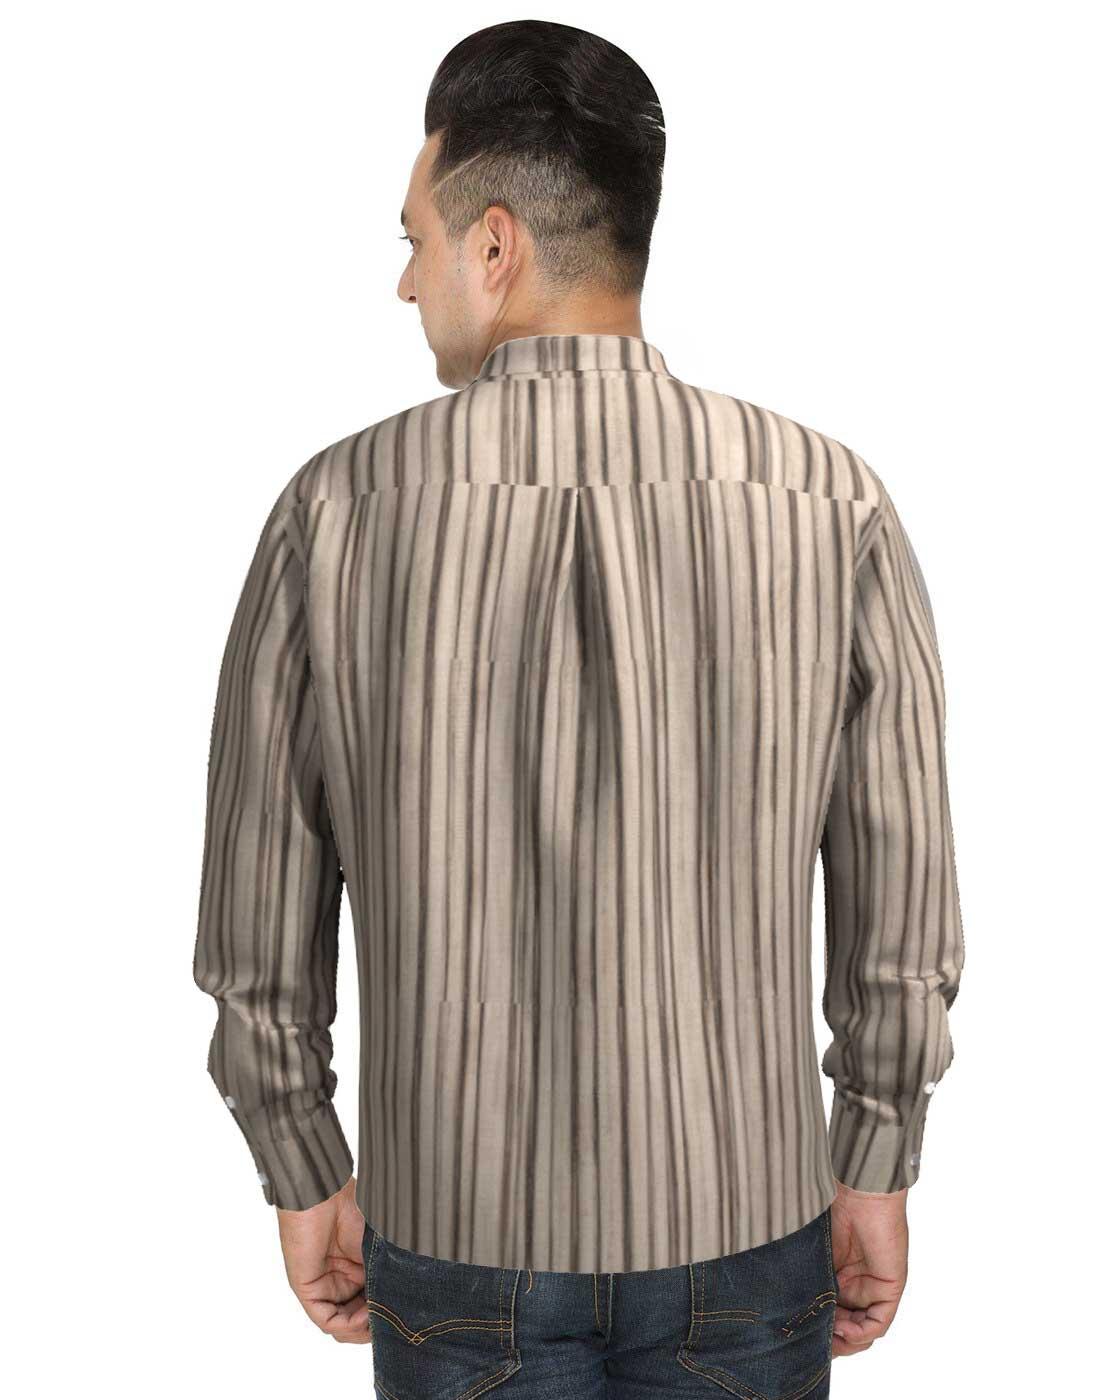
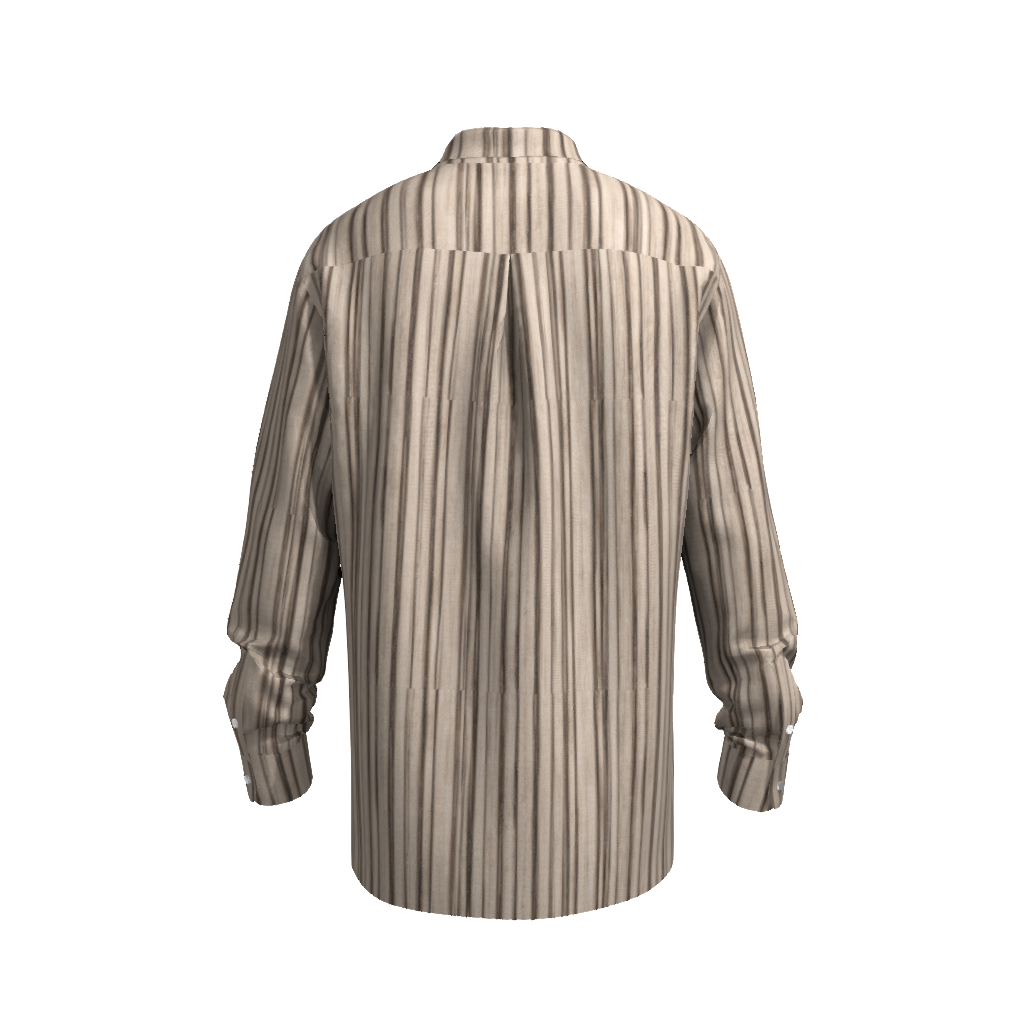
Clothing description: beige multi stripe button up tee